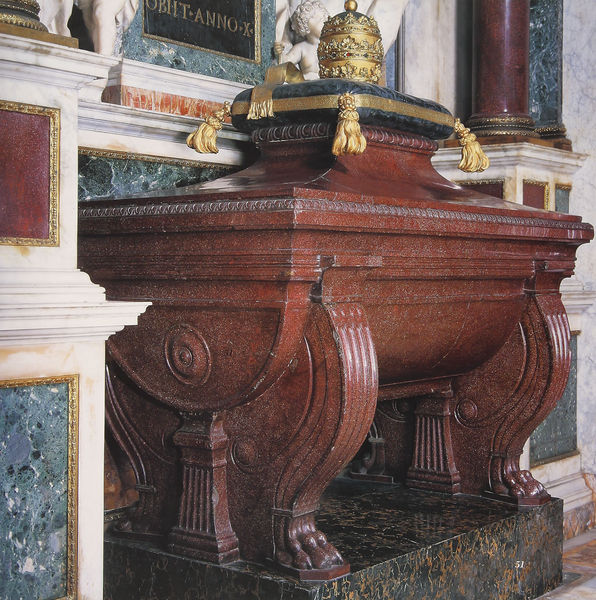
Titel: Monument des Clemente XII Corsini
Künstler: Giovan Battista Maini
Standort: Rom, S. Giovanni in Laterano (EU - I - Latium)
Schlagwörter: rot, sockel, stein, tod, bild, gold, krone, engel, schrift, kissen, tafel, ornamente, sarg, heilig, quasten, mamor, wiege, behältnis, saule, verziehurng, orche